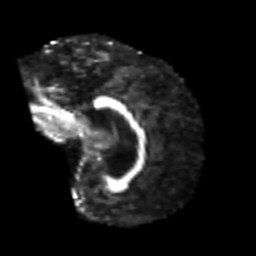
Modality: FA
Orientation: sagittal
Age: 61
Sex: male
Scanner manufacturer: siemens
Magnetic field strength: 3 T
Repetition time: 4.999 s
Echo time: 0.07946 s